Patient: sex F, age 34
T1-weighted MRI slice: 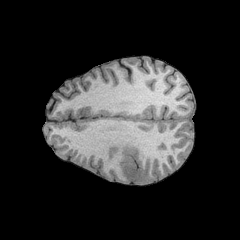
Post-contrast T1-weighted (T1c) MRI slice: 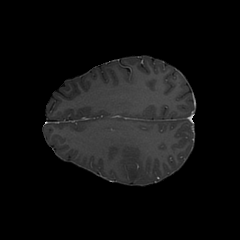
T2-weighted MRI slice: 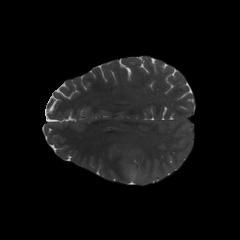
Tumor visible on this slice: yes
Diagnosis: Astrocytoma, IDH-mutant
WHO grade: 3